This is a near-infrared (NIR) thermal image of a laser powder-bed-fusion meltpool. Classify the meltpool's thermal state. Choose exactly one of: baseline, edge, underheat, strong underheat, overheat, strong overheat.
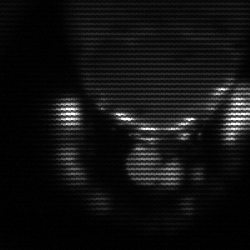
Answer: baseline